Aerial crown-view tile of a tropical tree (Barro Colorado Island, Panama), acquired 20250915:
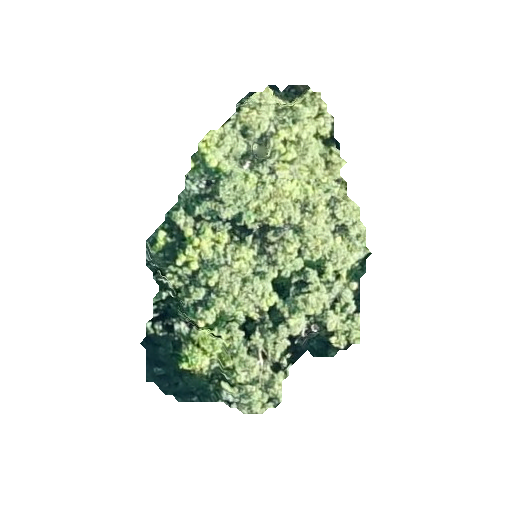
Species: Lonchocarpus heptaphyllus
GBIF accepted scientific name: Lonchocarpus heptaphyllus
Crown area: 75.345 m²